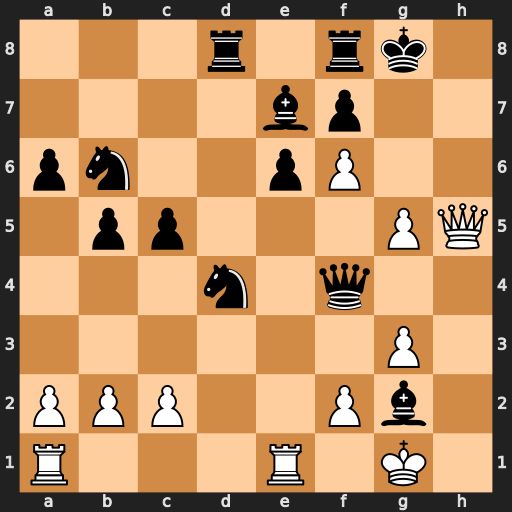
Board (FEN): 3r1rk1/4bp2/pn2pP2/1pp3PQ/3n1q2/6P1/PPP2Pb1/R3R1K1
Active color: w
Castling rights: -
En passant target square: -
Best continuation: g6 Nf3+ Kxg2